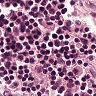
Metastatic tissue present: no